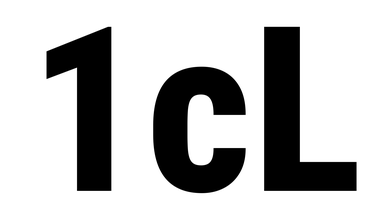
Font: Roboto_Condensed_ExtraBold